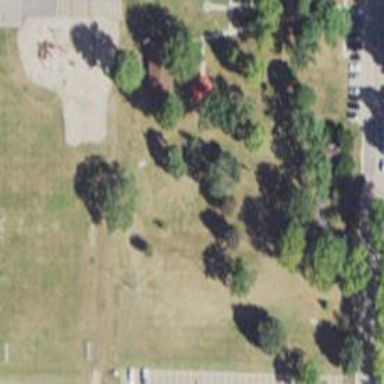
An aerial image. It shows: Disc golf tee area.